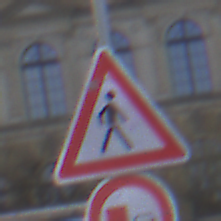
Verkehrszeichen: FussgaengerLinks
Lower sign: UeberholverbotKraftfahrzeuge
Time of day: MorningAfternoon
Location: Outdoor (Urban)
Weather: PartlyCloudy
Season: NotSpecified
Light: Natural